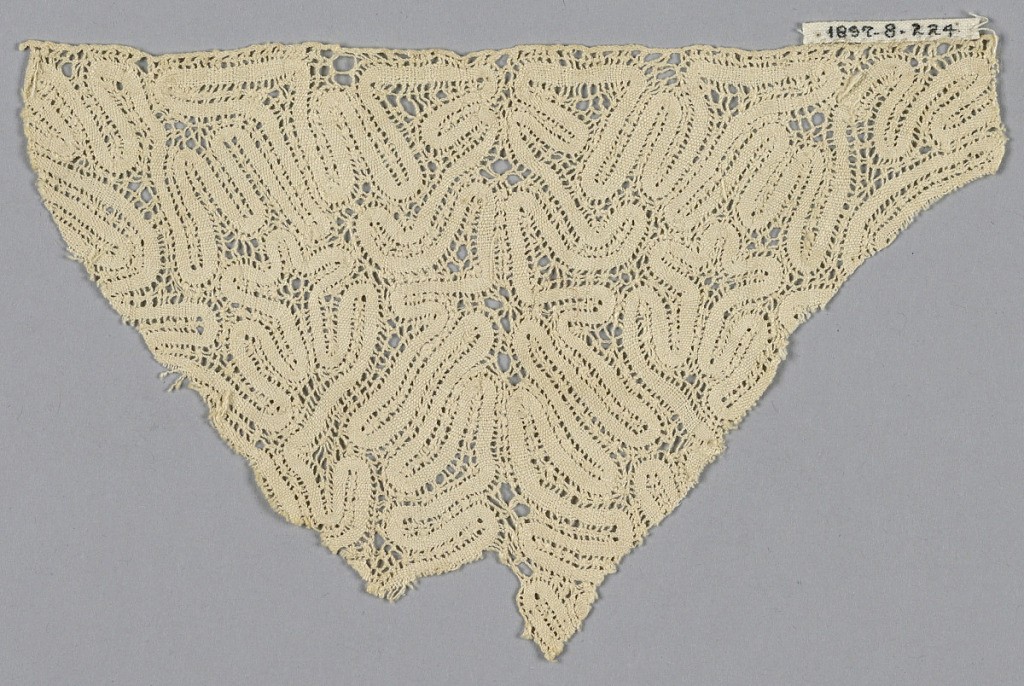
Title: Fragment
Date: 17th century
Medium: linen Technique: bobbin lace (continuous tape with connections)
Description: Fragment of continuous tape bobbin-made lace.